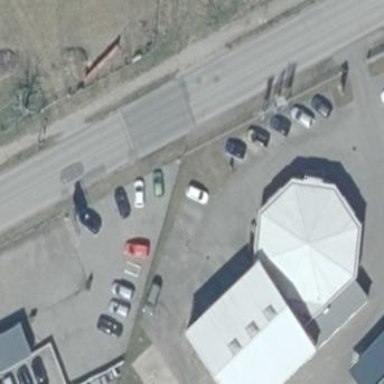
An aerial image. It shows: Commercial building.